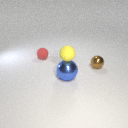
small brown metal sphere to the right of large blue metal sphere